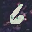
Label: 6